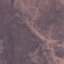
Label: HerbaceousVegetation